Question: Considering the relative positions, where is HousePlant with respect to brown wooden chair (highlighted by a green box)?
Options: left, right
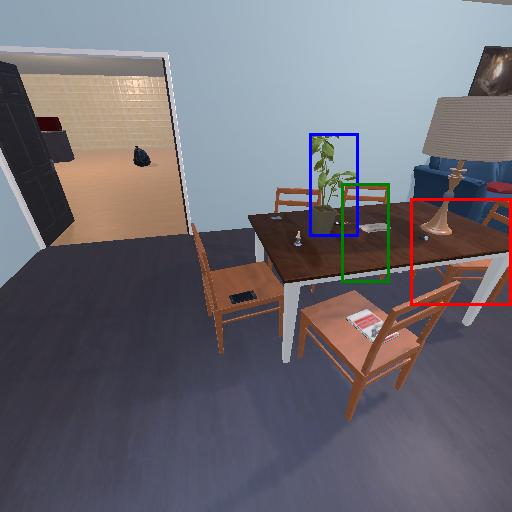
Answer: left